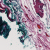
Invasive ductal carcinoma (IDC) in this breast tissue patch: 0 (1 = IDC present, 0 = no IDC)